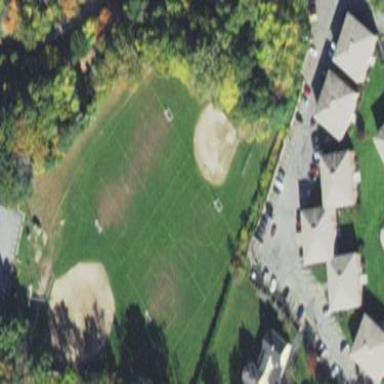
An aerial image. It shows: Soccer pitch designated for leisure and sports activities.